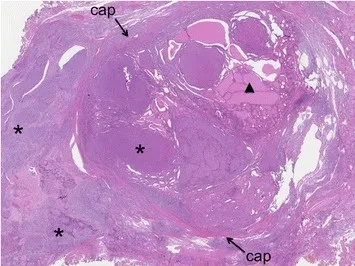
Microscopic appearance of a nodule in thyroid tissue. A widely invasive, cellular tumor (asterisks), with a nodular goiter (arrowhead) within a nodule partially encapsulated by a thick fibrous capsule (cap) was noted. (hematoxylin and eosin, x1.25).
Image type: pathology (h&e)